Field crop: maize
Growth stage: 2
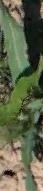
Species: maize